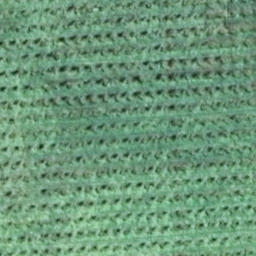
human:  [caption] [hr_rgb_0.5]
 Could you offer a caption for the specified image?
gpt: There is a piece of cropland .

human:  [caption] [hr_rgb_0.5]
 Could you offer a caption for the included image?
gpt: It is a piece of cropland .

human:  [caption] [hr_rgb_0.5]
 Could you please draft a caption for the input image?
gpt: It is a piece of farmland .

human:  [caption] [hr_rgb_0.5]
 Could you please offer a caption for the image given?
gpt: There is a piece of farmland .

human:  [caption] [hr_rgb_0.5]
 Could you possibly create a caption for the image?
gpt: Here is a piece of farmland .